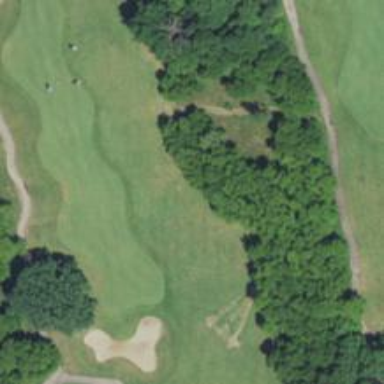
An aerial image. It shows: Golf fairway surrounded by grass.